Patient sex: M
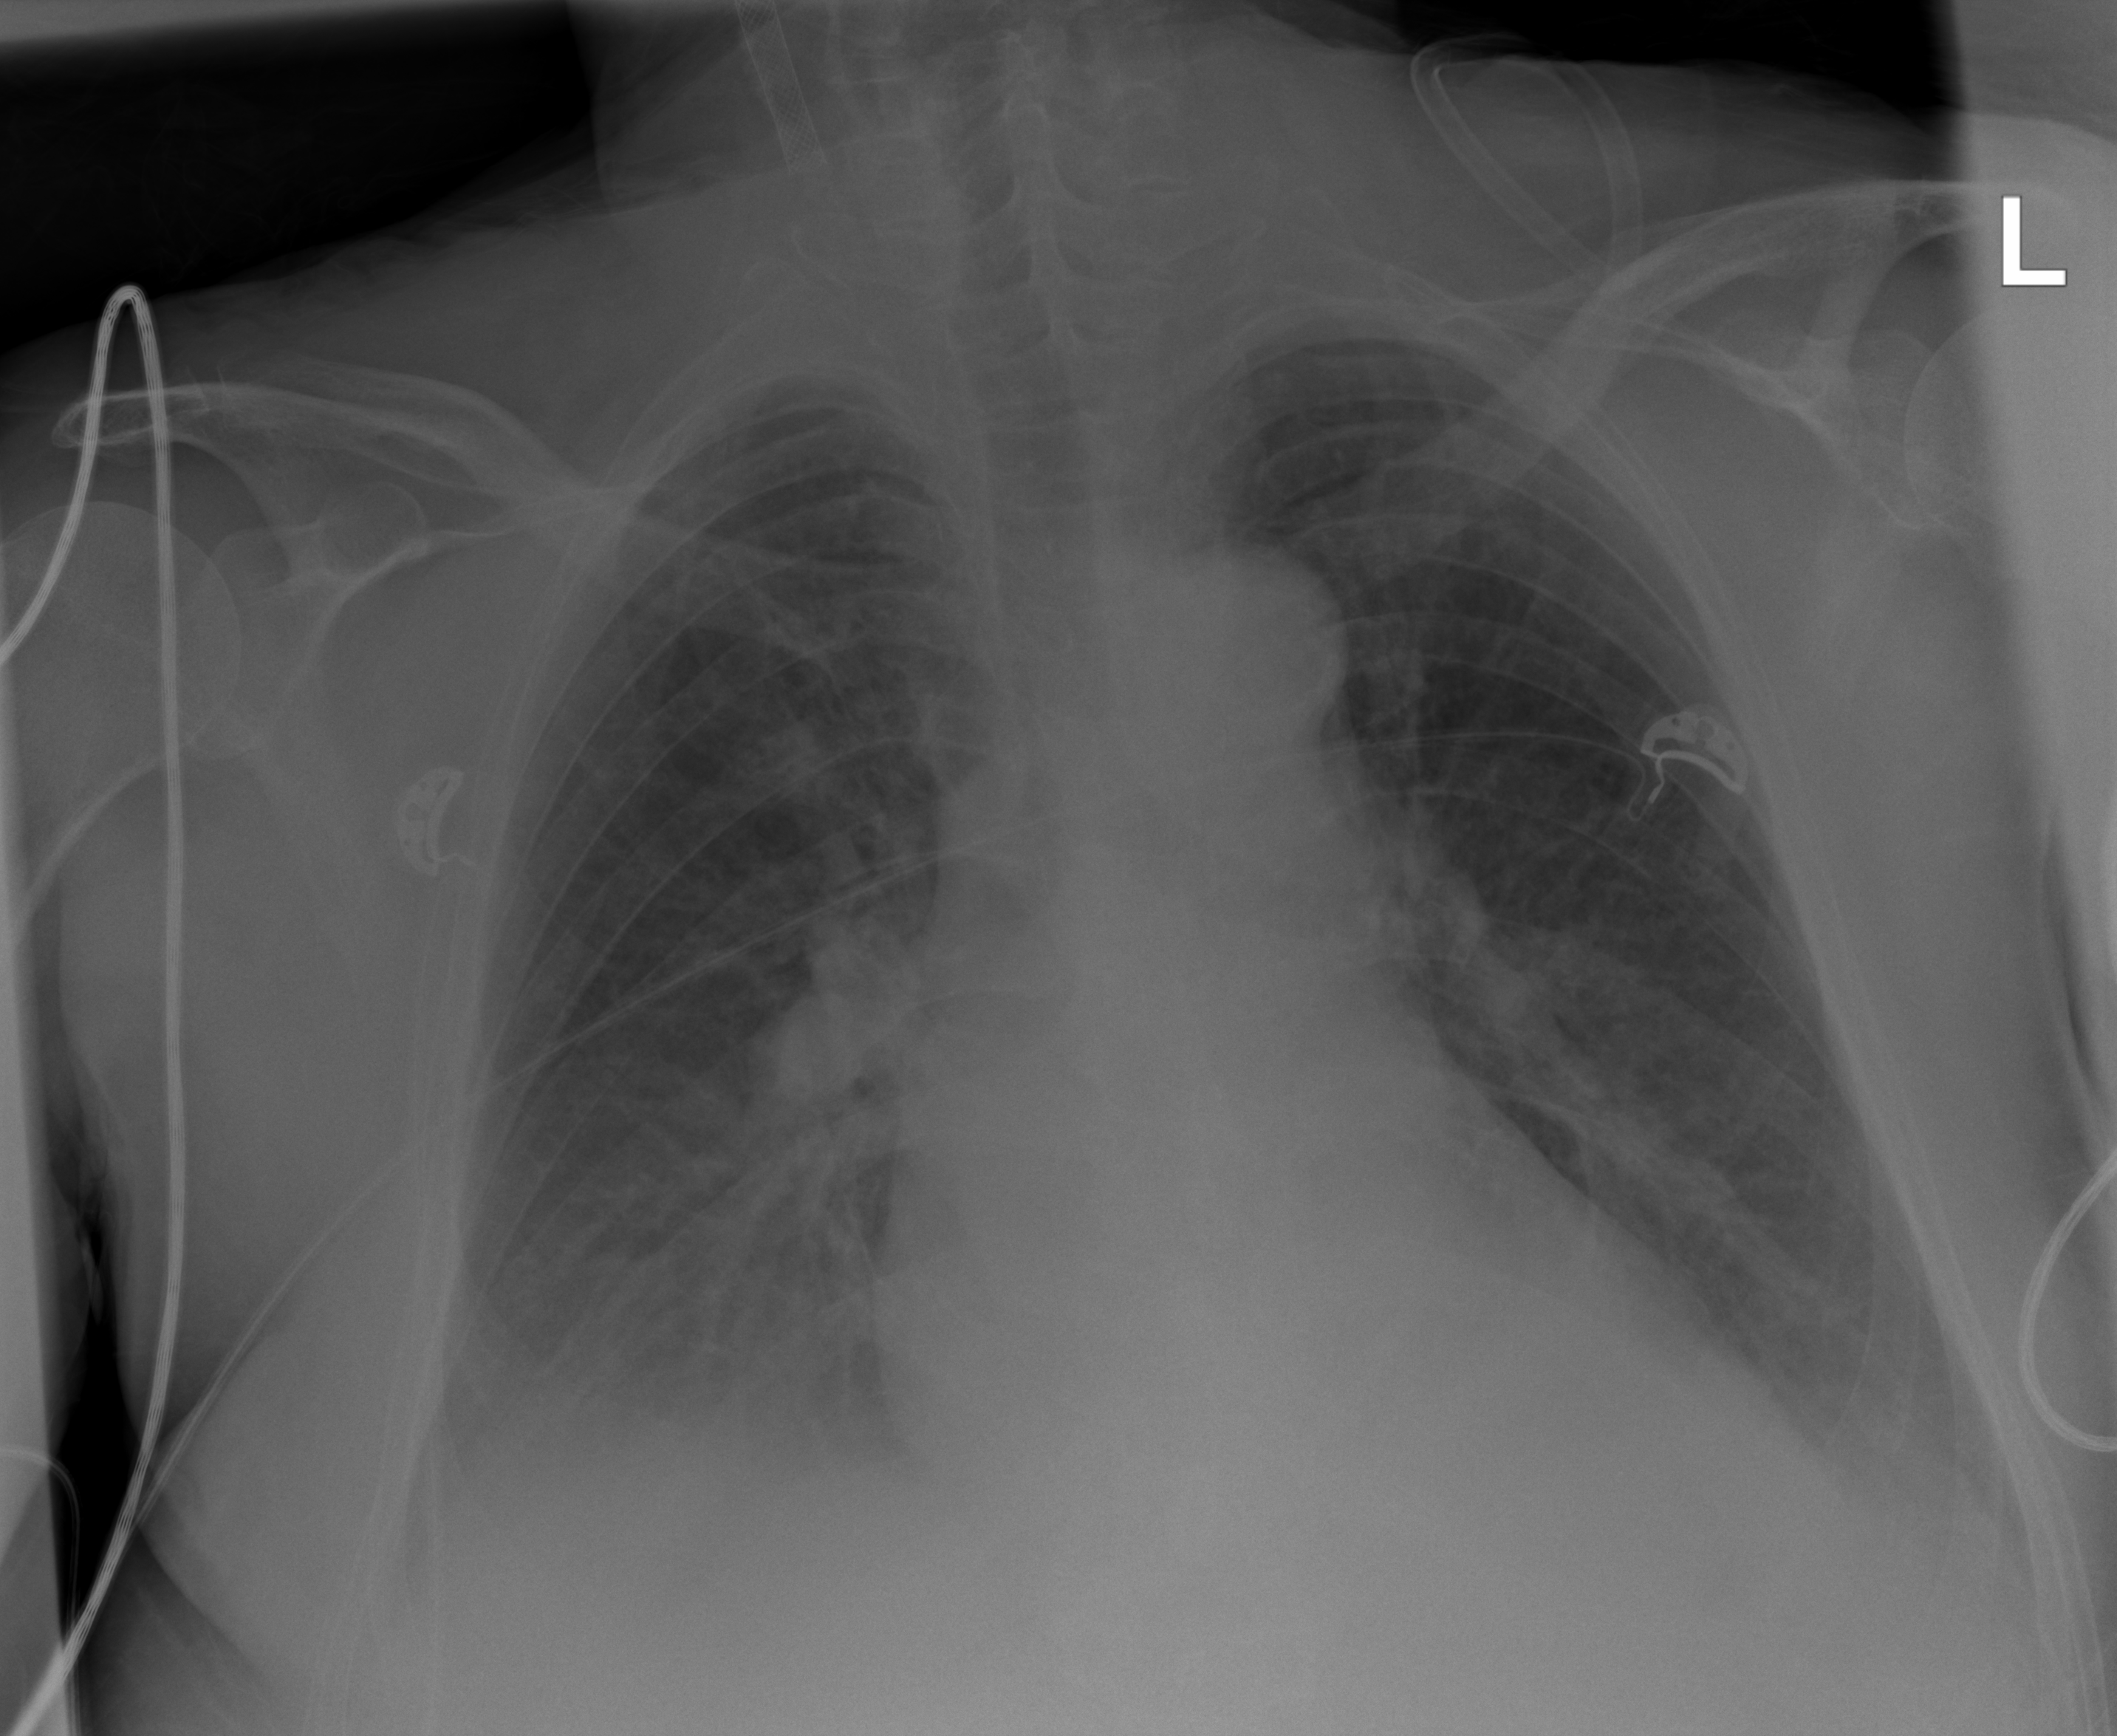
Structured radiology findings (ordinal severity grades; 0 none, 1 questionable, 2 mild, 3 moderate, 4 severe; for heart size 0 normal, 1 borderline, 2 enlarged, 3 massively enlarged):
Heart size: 1
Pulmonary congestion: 2
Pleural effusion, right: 2
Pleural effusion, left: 2
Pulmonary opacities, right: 0
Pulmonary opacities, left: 0
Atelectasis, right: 2
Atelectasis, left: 2